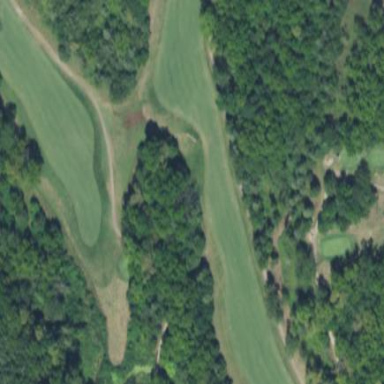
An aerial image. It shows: Grassy fairway on golf course.